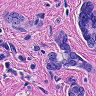
Metastatic tissue present: yes